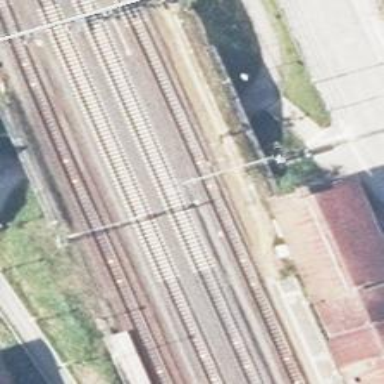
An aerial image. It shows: Railway signal with block marker.